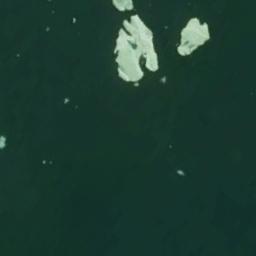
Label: sea_ice